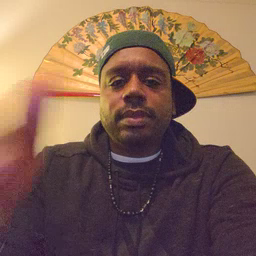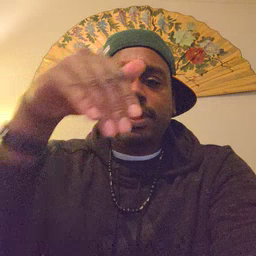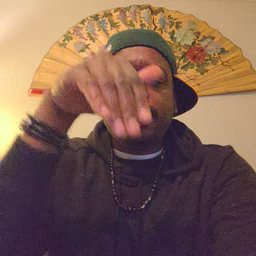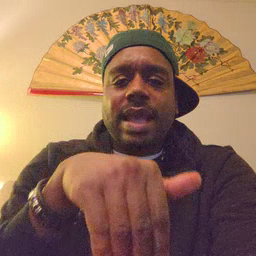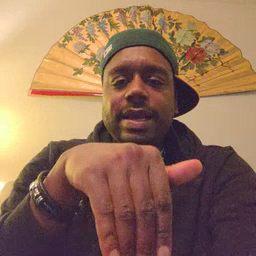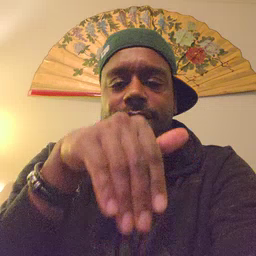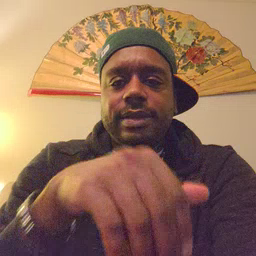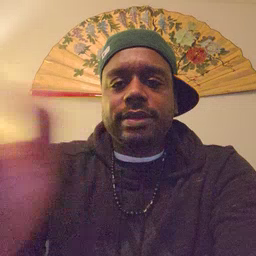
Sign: night